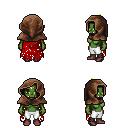
a pixel art fantasy rpg character, female body template, orc, green skin, red tattered cape, white pants, gold short mohawk hairstyle, cloth hood, maroon shoes, four views (front, back, left, right), 2x2 character sprite sheet, small pixel art, hard edges, no anti-aliasing